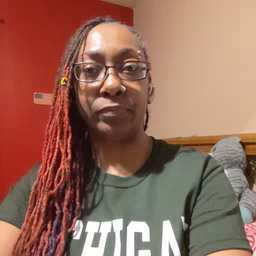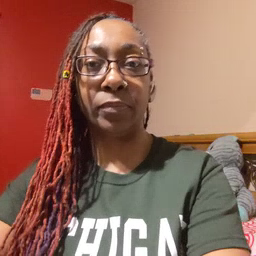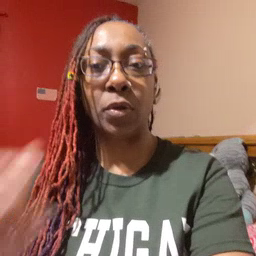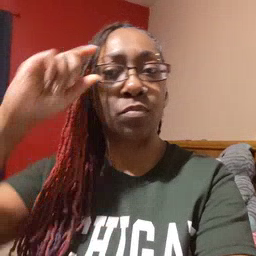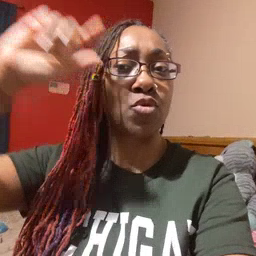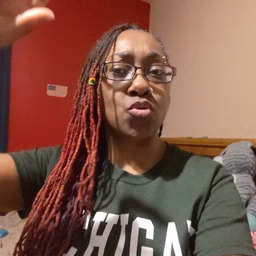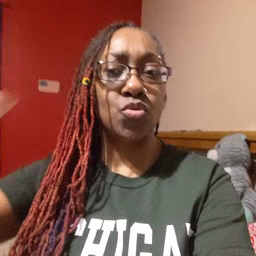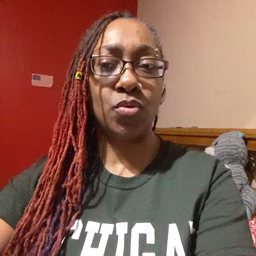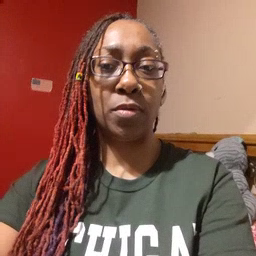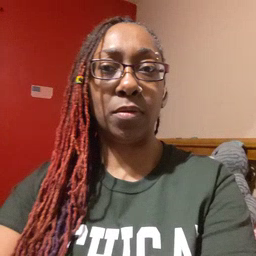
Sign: moon